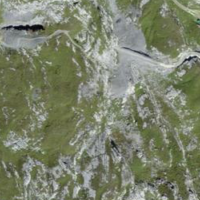
EUNIS habitat code: 23
Species observed at this site:
Pyrrhocorax graculus
Callophrys rubi